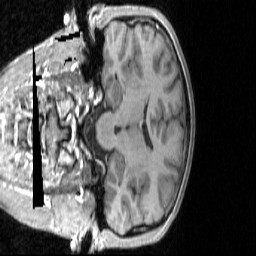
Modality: T1w
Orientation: coronal